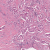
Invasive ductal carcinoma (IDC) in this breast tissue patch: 1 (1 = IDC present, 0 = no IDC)